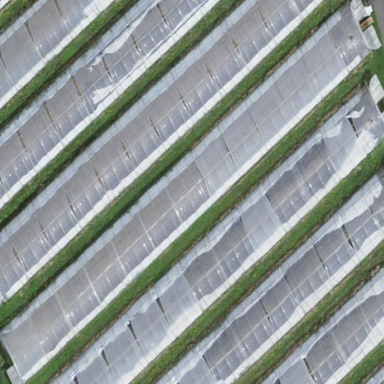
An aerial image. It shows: Greenhouse.